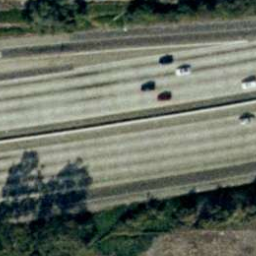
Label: freeway